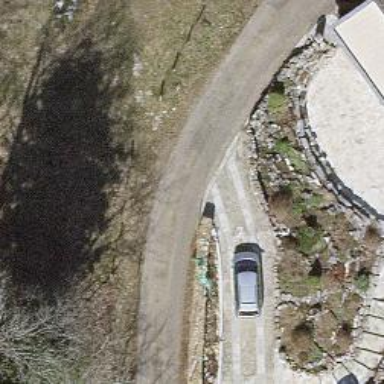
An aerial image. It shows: Residential road with high-quality surface.